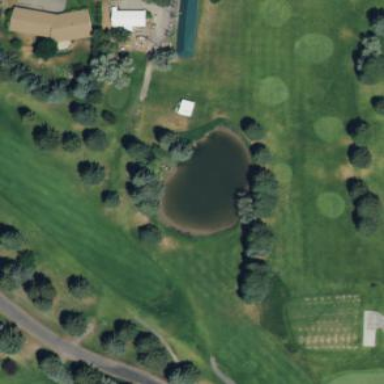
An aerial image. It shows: Water hazard on golf course. The hazard is natural water feature.